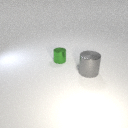
large gray metal cylinder in front of small green metal cylinder